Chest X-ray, AP view. Patient: 41 years old, sex M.
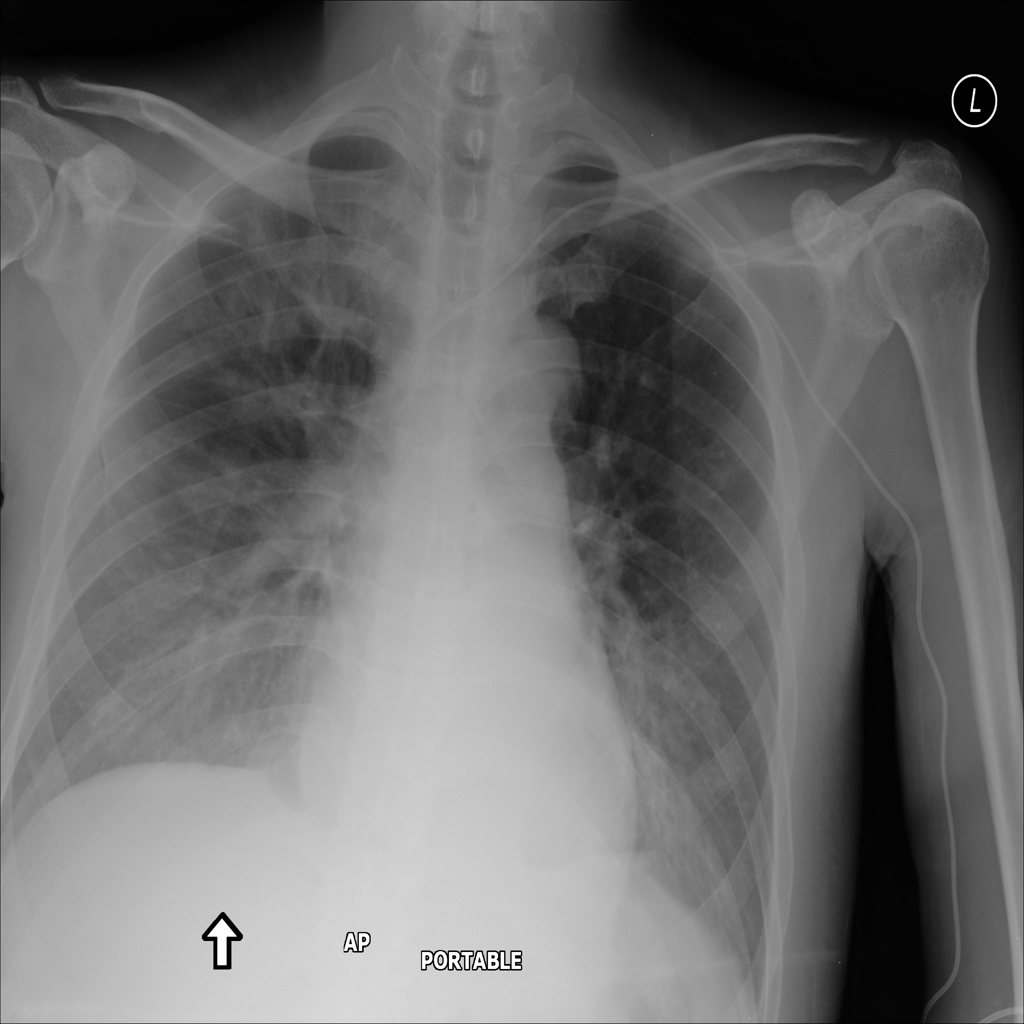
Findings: No Finding